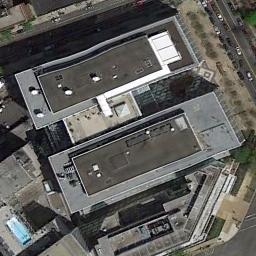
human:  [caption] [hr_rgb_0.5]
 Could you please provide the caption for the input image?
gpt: The commercial area is near the road with many cars .

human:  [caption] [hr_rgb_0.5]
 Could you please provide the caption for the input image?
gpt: A commercial area with some connected buildings is surrounded by some roads .

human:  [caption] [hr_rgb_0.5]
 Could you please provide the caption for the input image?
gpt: Buildings vary in size and height .

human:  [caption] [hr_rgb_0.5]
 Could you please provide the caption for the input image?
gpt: In a commercial district there are several tall buildings of different shapes and several roads with many cars .

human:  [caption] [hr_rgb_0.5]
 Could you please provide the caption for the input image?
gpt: There are two buildings with brown roofs on a commercial area .